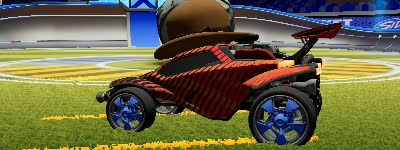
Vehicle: octane